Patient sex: M
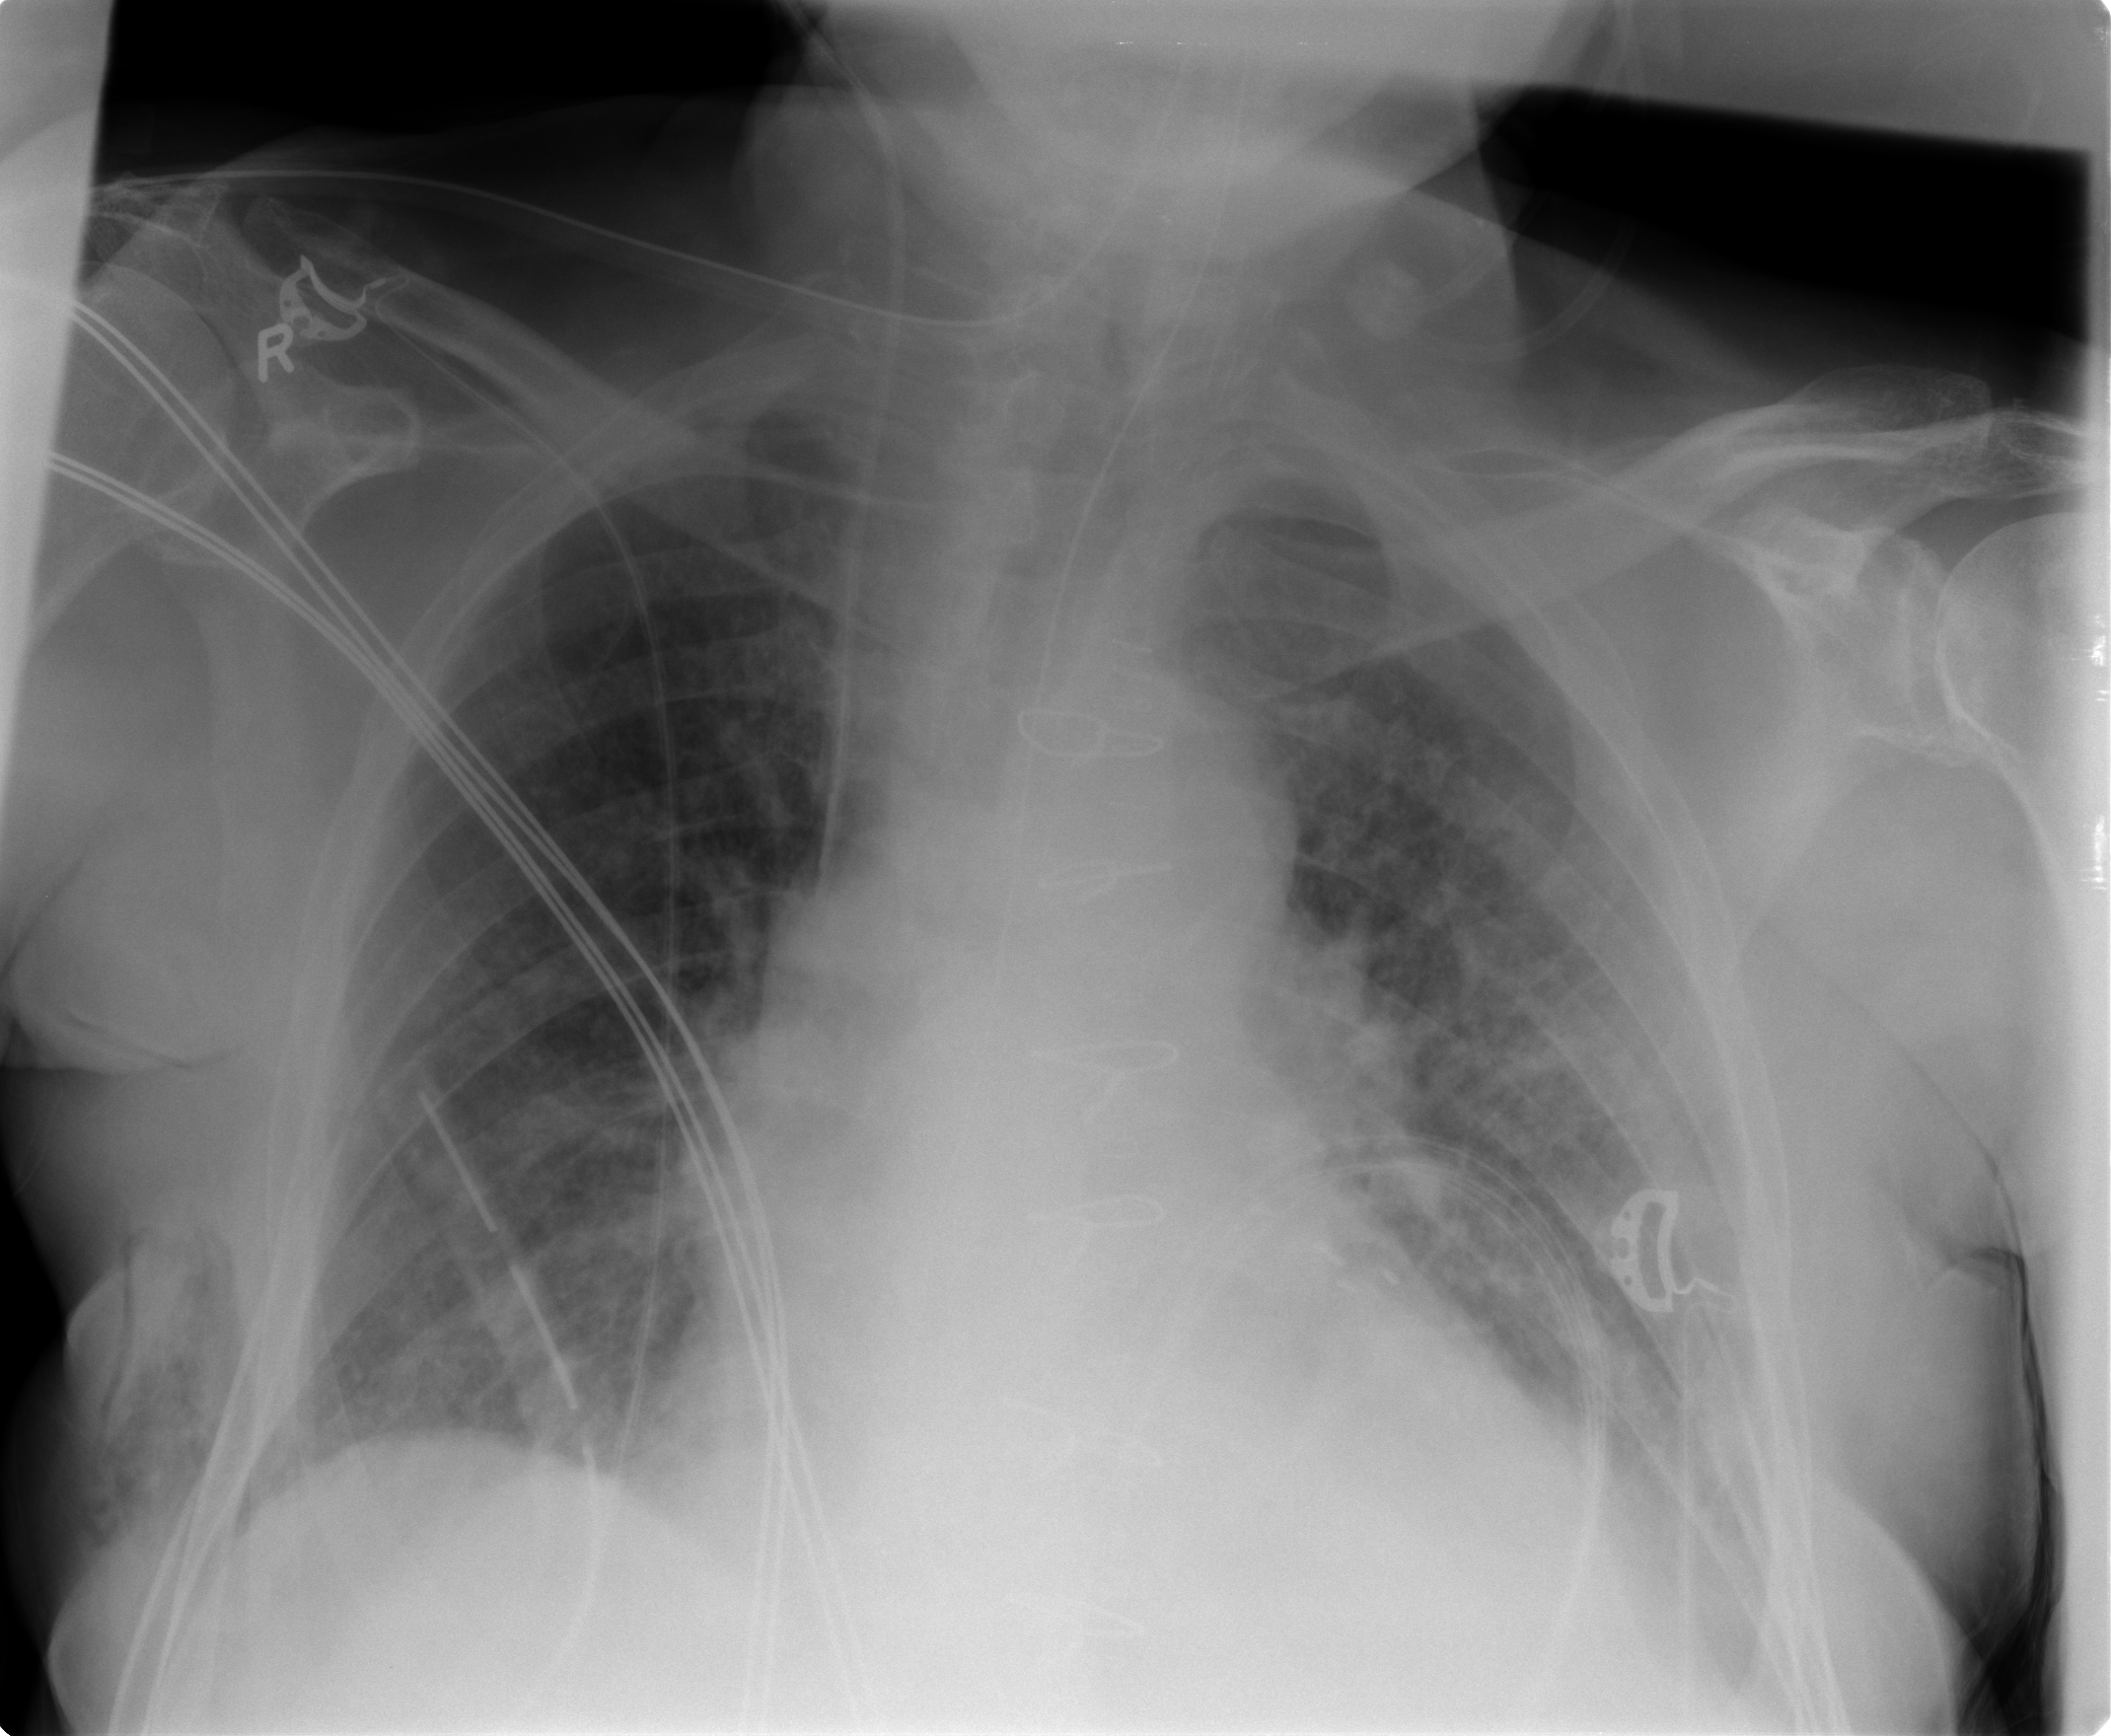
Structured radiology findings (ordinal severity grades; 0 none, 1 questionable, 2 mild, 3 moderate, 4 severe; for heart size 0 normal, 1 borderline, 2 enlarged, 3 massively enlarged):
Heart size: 1
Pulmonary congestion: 2
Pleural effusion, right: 0
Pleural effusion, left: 1
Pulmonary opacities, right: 0
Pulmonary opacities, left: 0
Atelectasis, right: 2
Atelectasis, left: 2